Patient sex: F
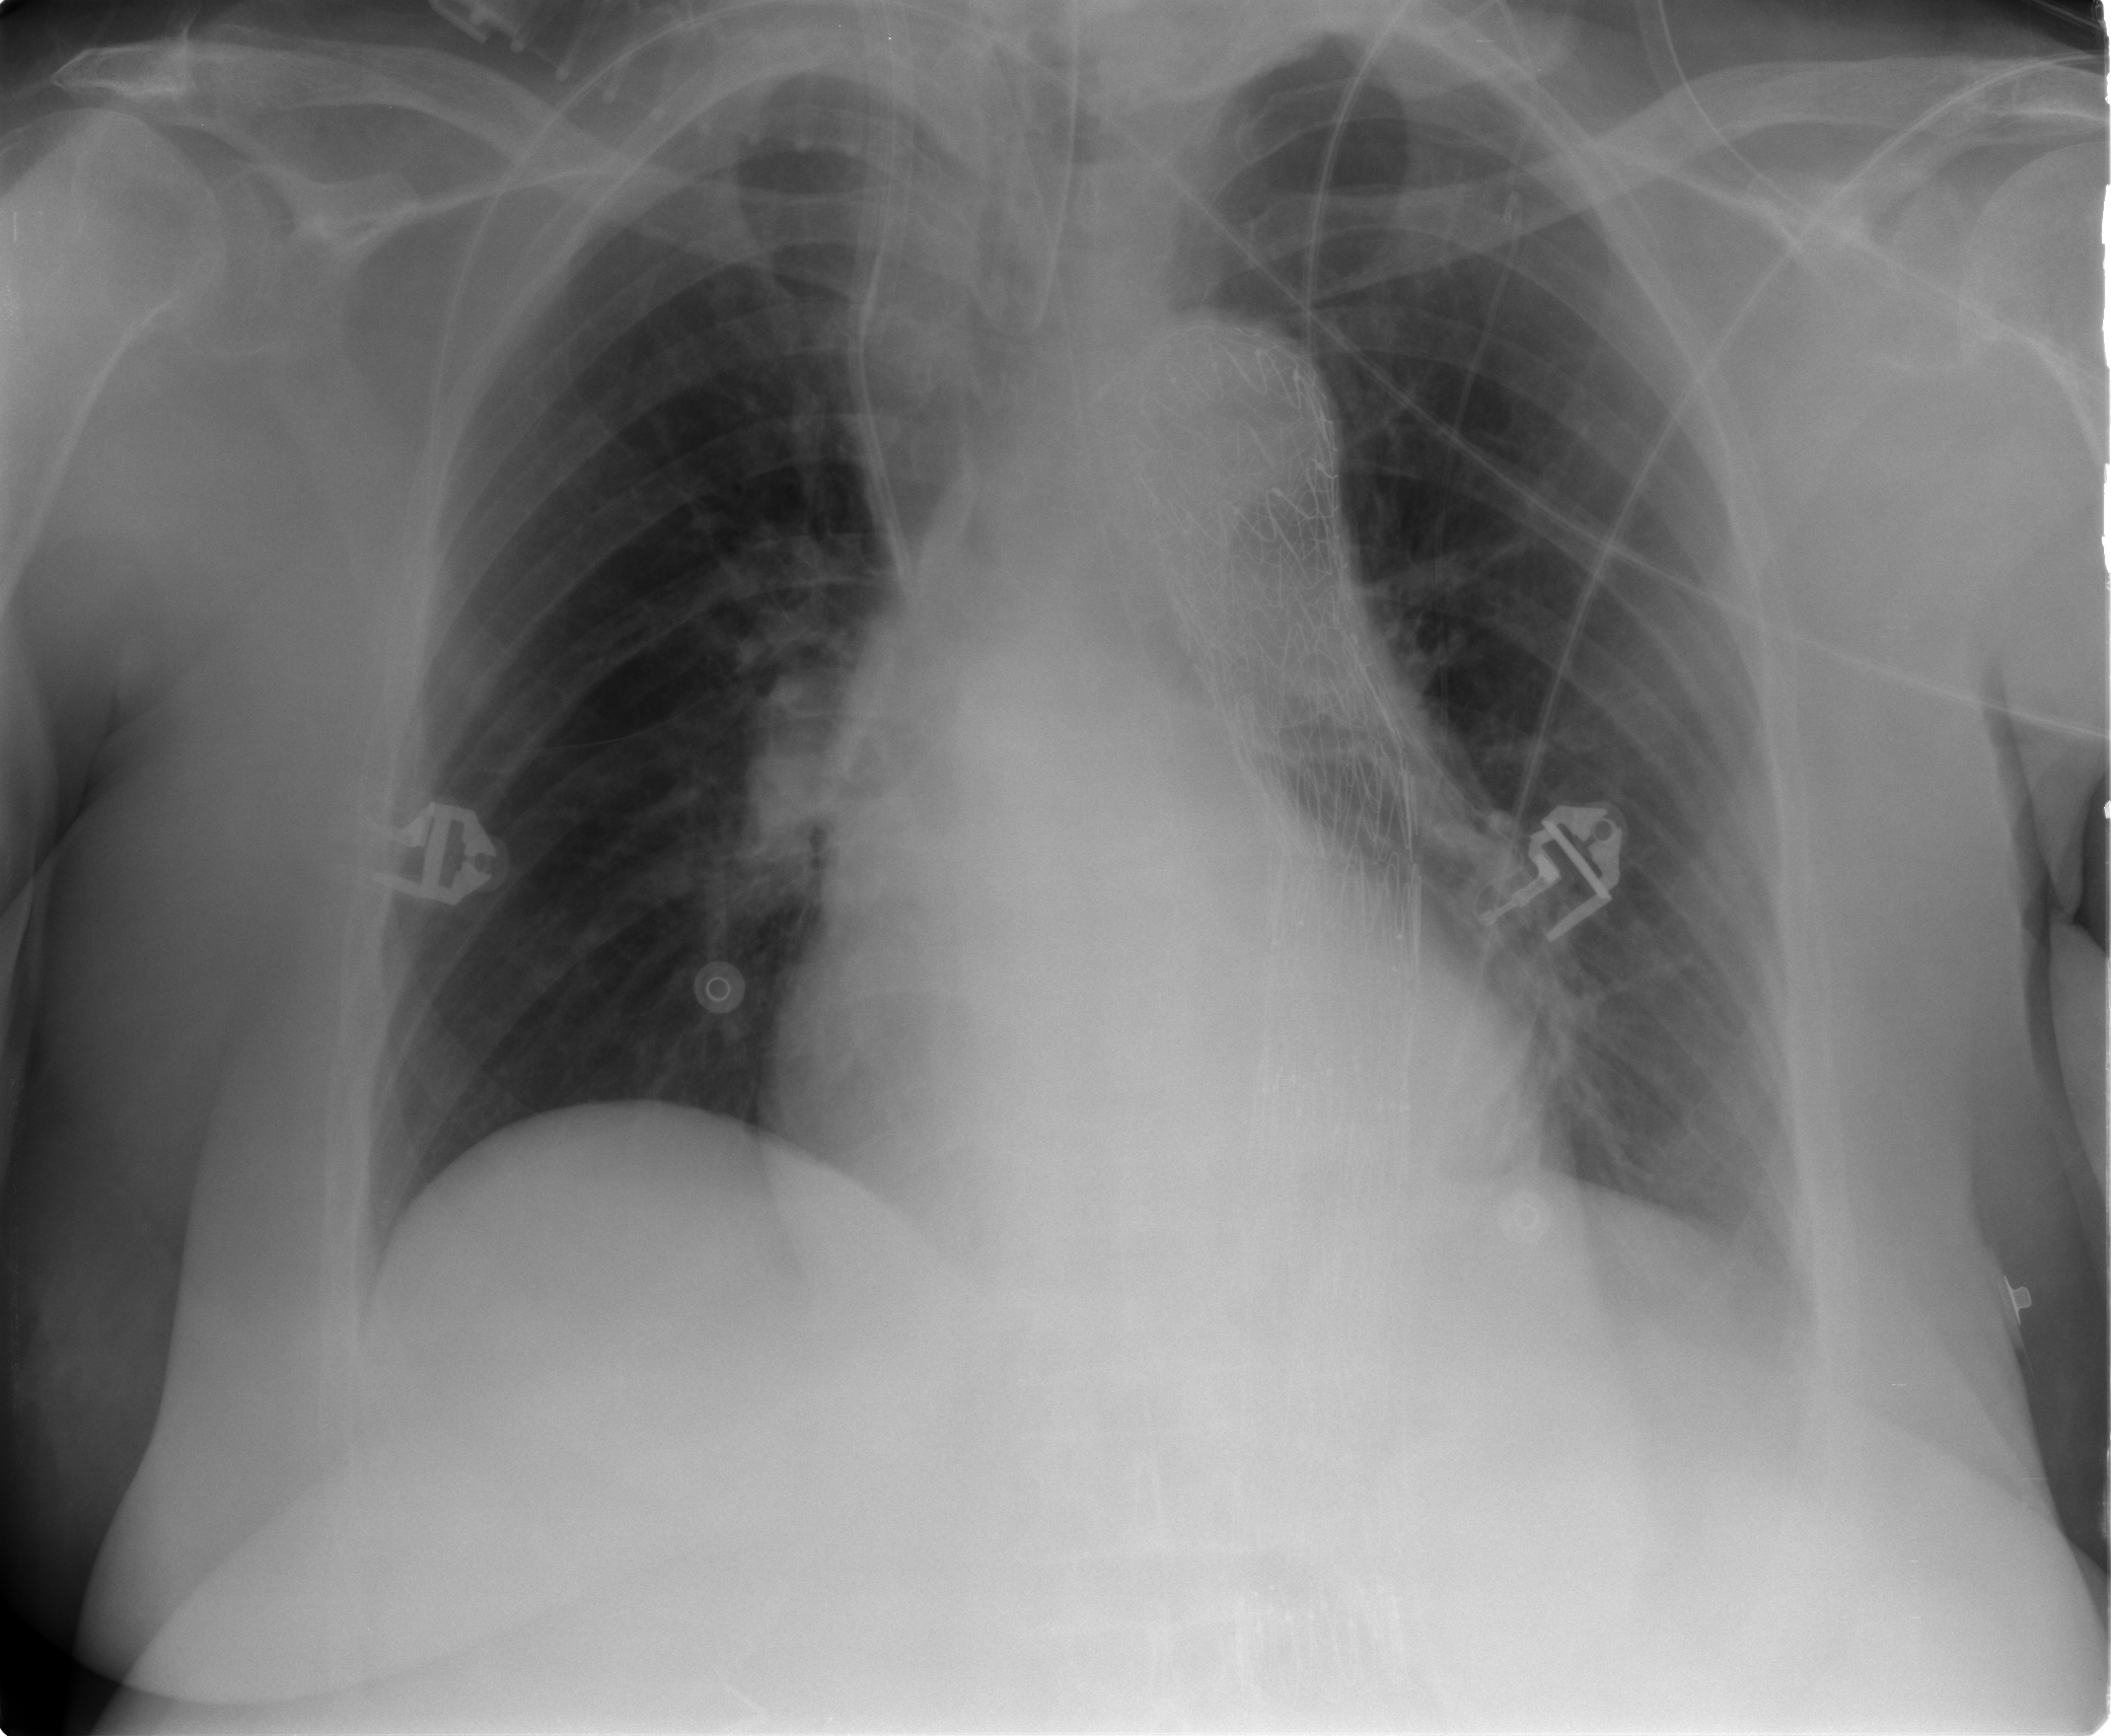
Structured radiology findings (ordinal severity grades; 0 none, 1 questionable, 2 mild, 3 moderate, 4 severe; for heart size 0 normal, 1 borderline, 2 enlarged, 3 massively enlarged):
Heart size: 0
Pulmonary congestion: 0
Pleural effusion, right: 0
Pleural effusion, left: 1
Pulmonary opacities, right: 0
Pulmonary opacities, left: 0
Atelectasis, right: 0
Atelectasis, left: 2